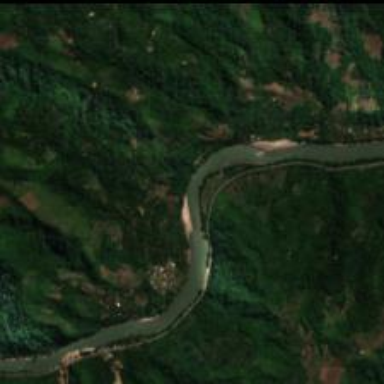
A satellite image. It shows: Beautiful river scene.